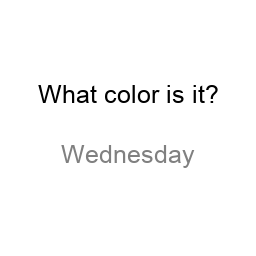
Color: gray
Background color: white
Question text color: black